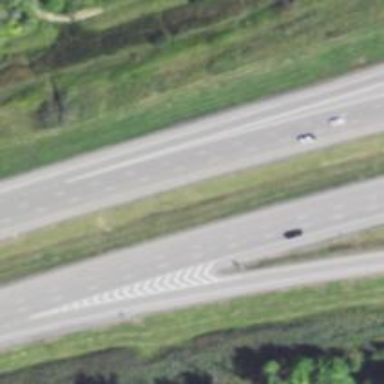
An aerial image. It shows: Motorway with embankment.